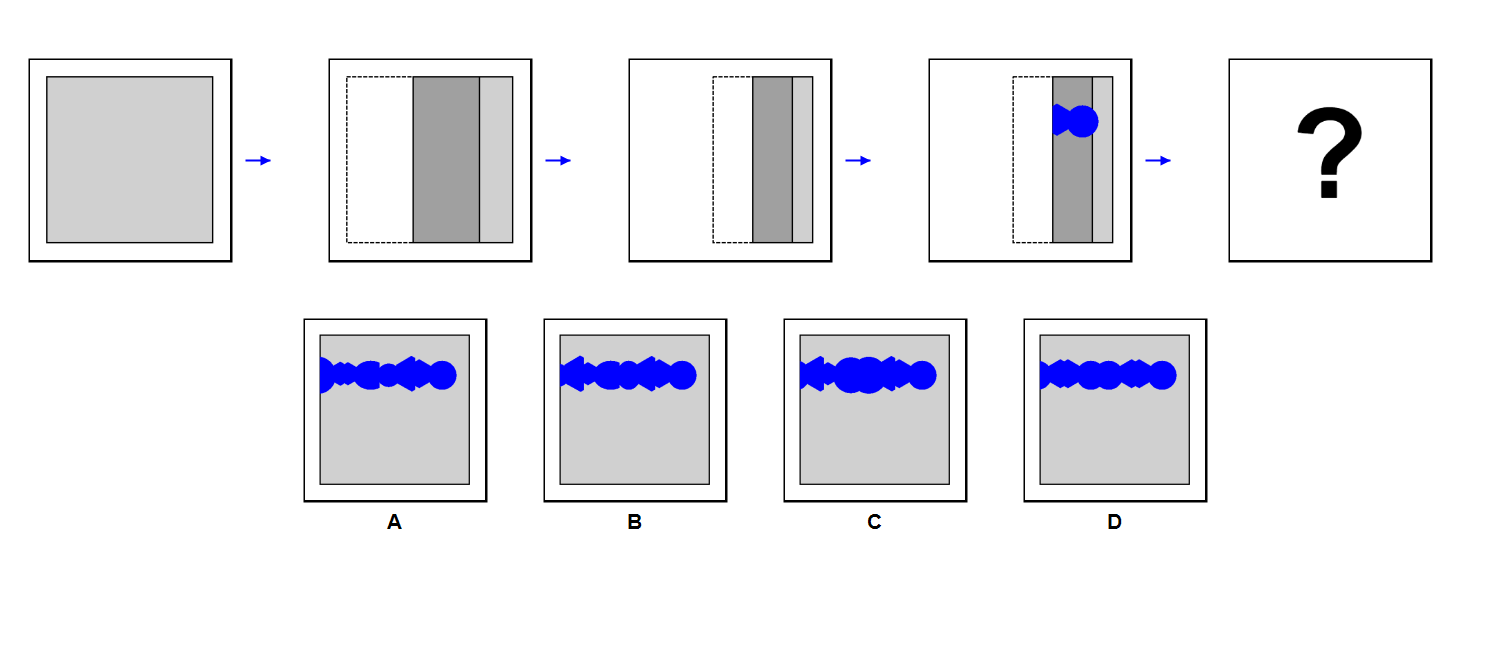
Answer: D